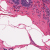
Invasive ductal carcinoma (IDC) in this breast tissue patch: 0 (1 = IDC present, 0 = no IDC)